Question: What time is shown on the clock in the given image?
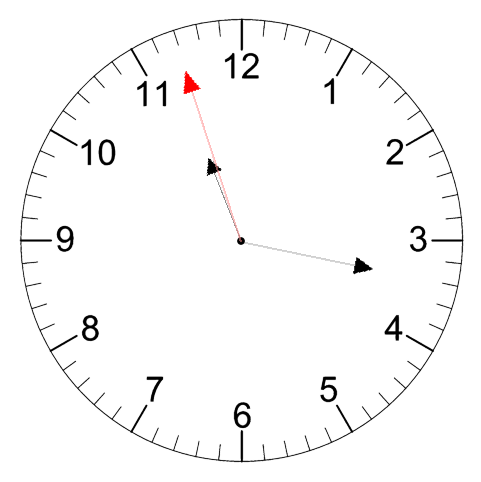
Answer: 11:16:57